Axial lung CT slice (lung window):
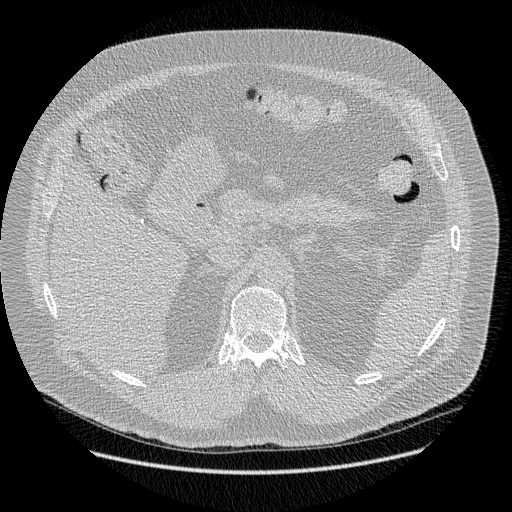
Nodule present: no